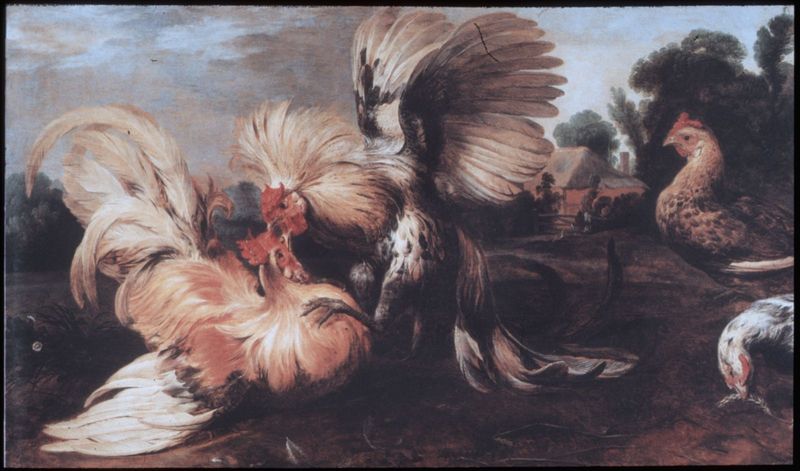
Titel: Hahnenkampf
Künstler: Frans Snyders
Institution: Berlin, Staatliche Museen, Gemäldegalerie
Schlagwörter: flügel, himmel, kampf, weiß, wolken, bäume, landschaft, bewegung, braun, schwarz, haus, rot, tiere, malerei, federn, gefieder, erde, schornstein, beobachten, ähre, bauernhof, hof, wild, krallen, schnäbel, geflügel, kralle, hahn, huhn, henne, hühner, hähne, picken, schronstein, hahnenkampf, kapf, rivalen, n, fiederung